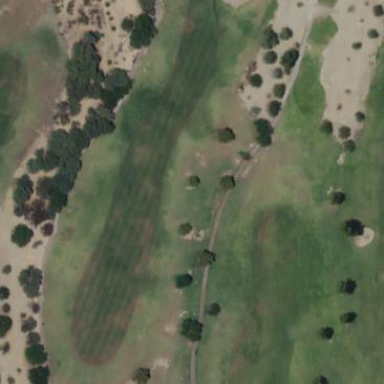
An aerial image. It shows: Area of rough grass used for golf.